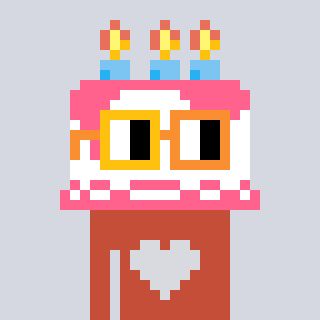
a pixel art character with square yellow and orange glasses, a cake-shaped head and a rust-colored body on a cool background